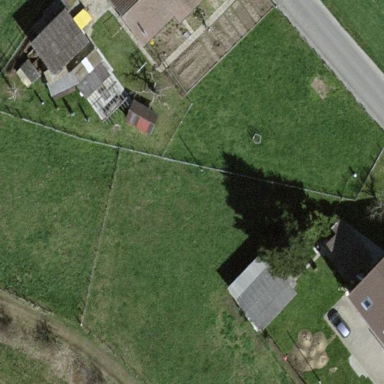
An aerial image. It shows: Farmyard area.